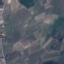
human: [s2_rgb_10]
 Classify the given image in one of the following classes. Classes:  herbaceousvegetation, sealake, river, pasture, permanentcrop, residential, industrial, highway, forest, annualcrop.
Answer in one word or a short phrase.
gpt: PermanentCrop